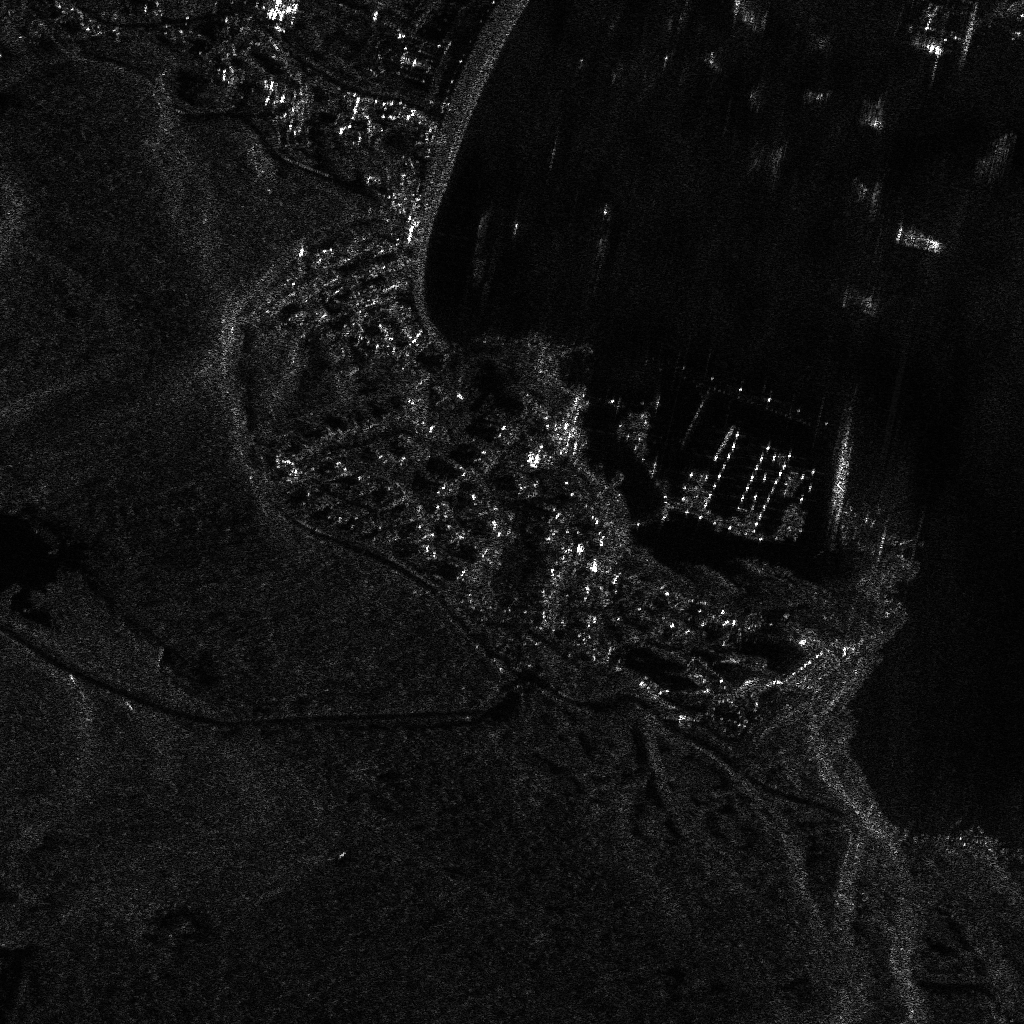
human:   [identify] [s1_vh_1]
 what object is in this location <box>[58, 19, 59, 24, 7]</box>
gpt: <ref>1 large fishing at the top</ref>